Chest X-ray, AP view. Patient: 55 years old, sex F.
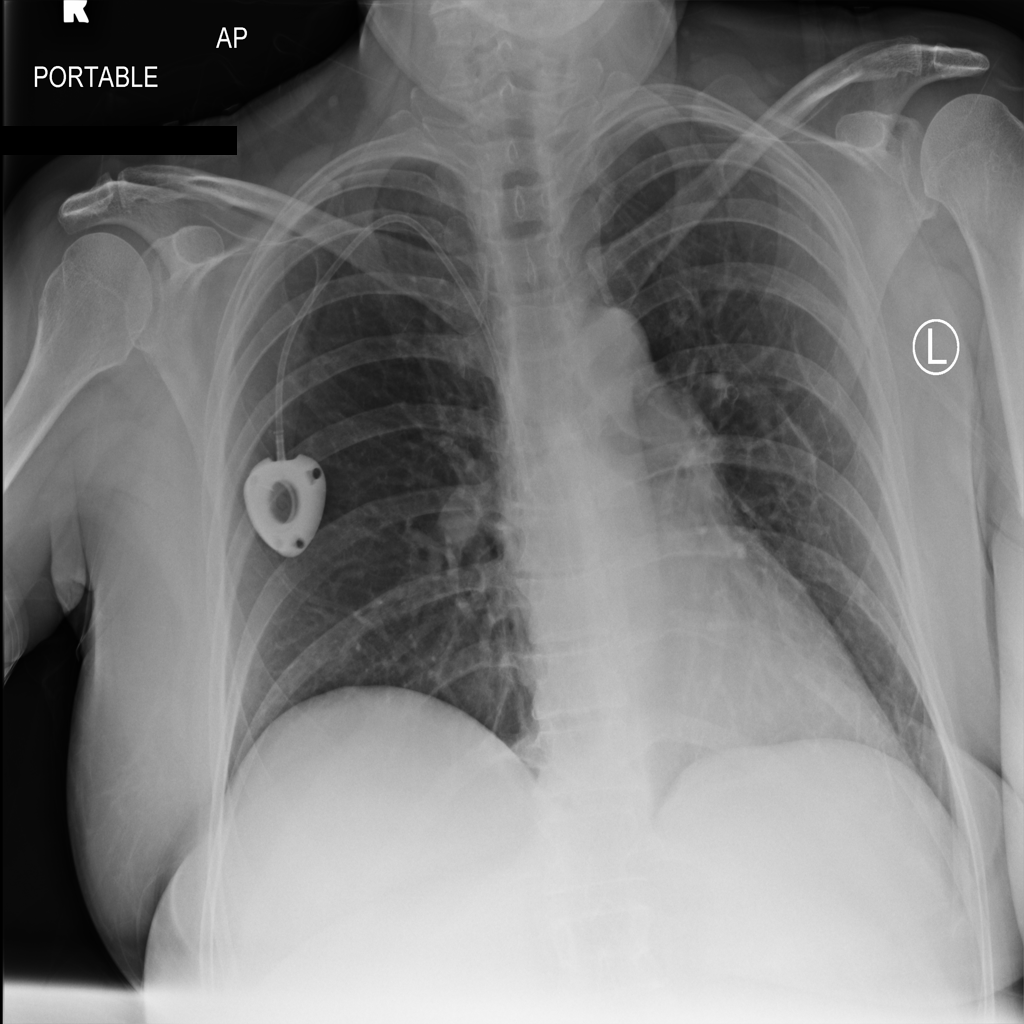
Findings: No Finding